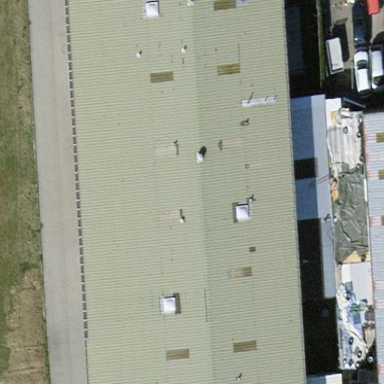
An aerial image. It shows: Industrial building.